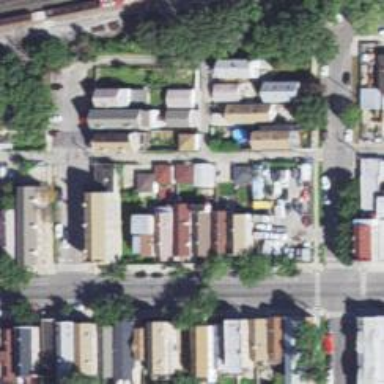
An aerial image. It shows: Alleyway designated as service road.